Question: I am new in angularjs. I am try to send a get request to my Web-Api 2 project. But I don't understand why its continuously call my method. I am following <URL> for this.
Here is my error:

My Code is :
'''
<script src="~/Scripts/jquery-2.1.0.js"></script>
<script src="~/Scripts/angular.min.js"></script>
<script>
function loginCtrl($scope, $http) {
$scope.name = function () {
console.log("Add Call");
$http({ method: 'GET', url: 'http://localhost:15229/api/values' }).
success(function (data, status, headers, config) {
console.log(data);
}).
error(function (data, status, headers, config) {
console.log(data);
});
};
}
</script>
<div lang="en" ng-app="" ng-controller="loginCtrl">
{{name()}}
</div>
'''
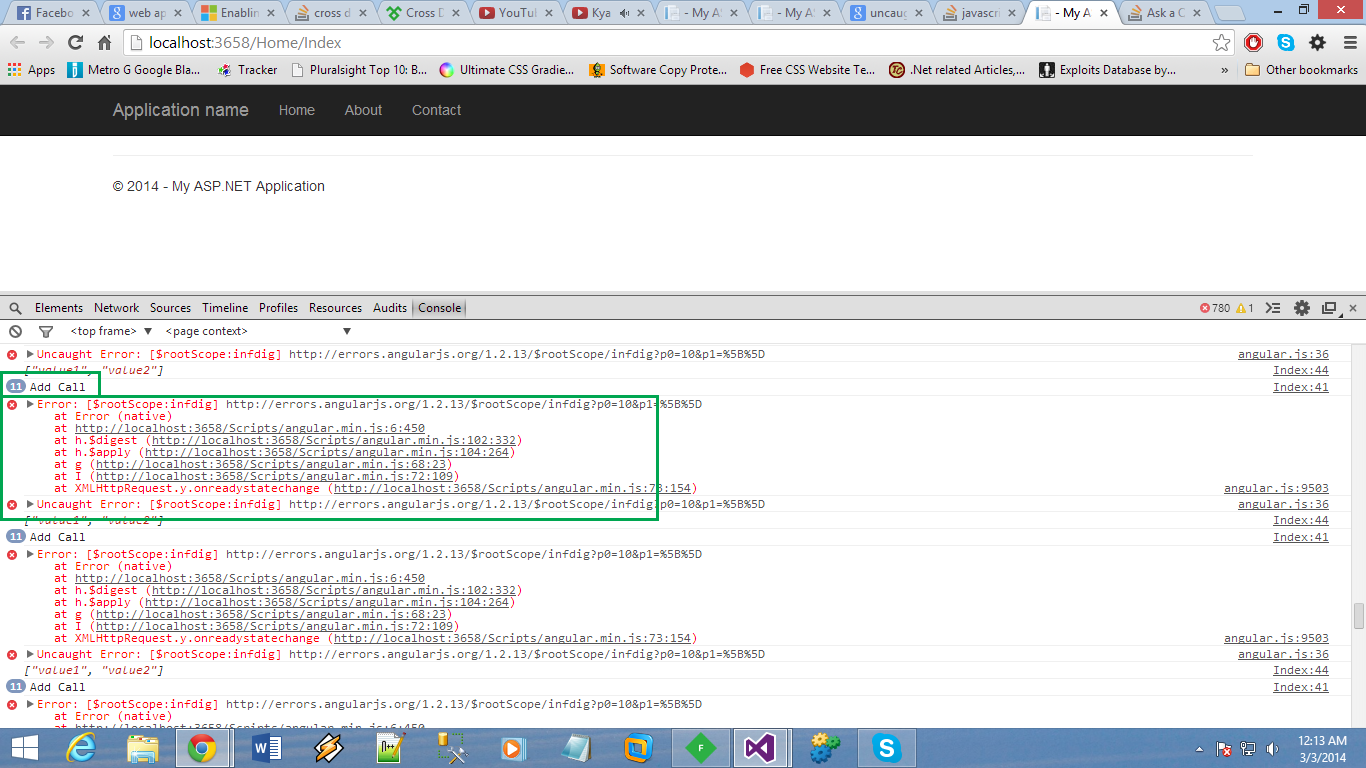
Answer: You don't give enough context information for me to be sure of what you want to achieve. Especially I don't know what returns your api. So I will assume It returns the value you want to display. Your code should look more like this:
'function loginCtrl($scope, $http) { $scope.init = function () { console.log("Add Call"); $http({ method: 'GET', url: 'http://localhost:15229/api/values' }). success(function (data, status, headers, config) { console.log(data); $scope.name = data; }). error(function (data, status, headers, config) { console.log(data); }); }; }''<div lang="en" ng-app="" ng-controller="loginCtrl" ng-init="init()">
{{name}}
</div>'''
You should affect $scope.name in the success callback.
name should be a variable, not a function.
And the ng-init attributes defines the method to be invoked when instanciating the controller. In this case it will invoke the init() method of your controller.